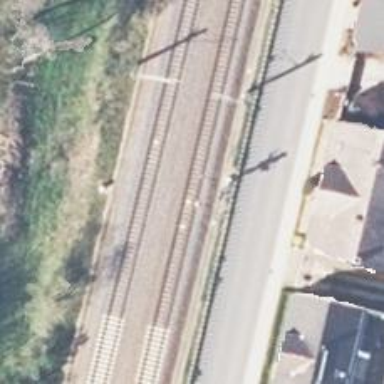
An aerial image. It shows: Railway milestone.